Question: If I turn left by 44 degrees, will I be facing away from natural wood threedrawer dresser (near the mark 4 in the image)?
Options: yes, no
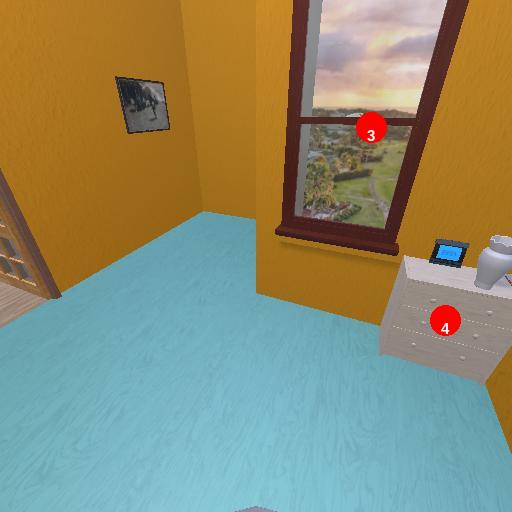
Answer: yes